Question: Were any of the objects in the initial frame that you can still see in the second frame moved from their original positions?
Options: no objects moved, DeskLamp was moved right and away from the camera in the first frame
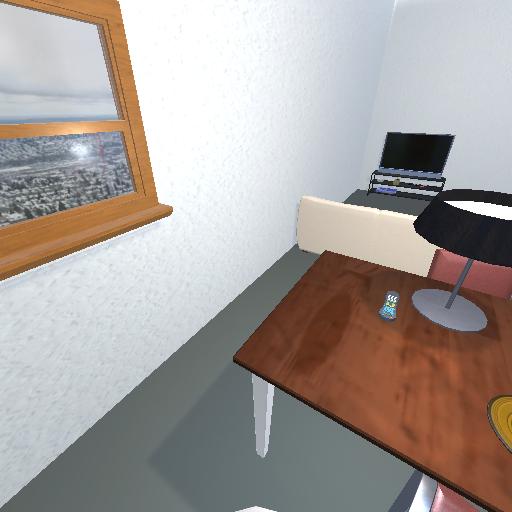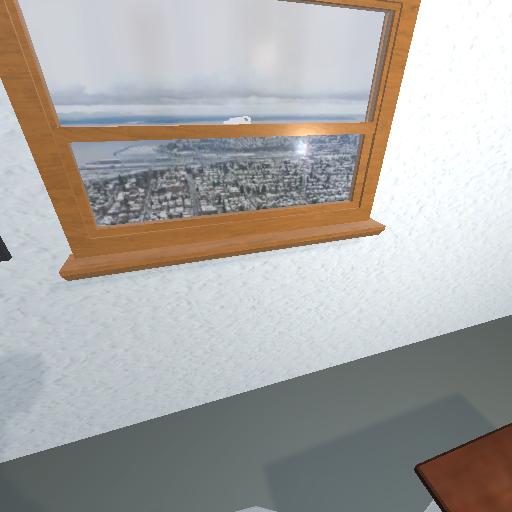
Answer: no objects moved